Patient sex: M
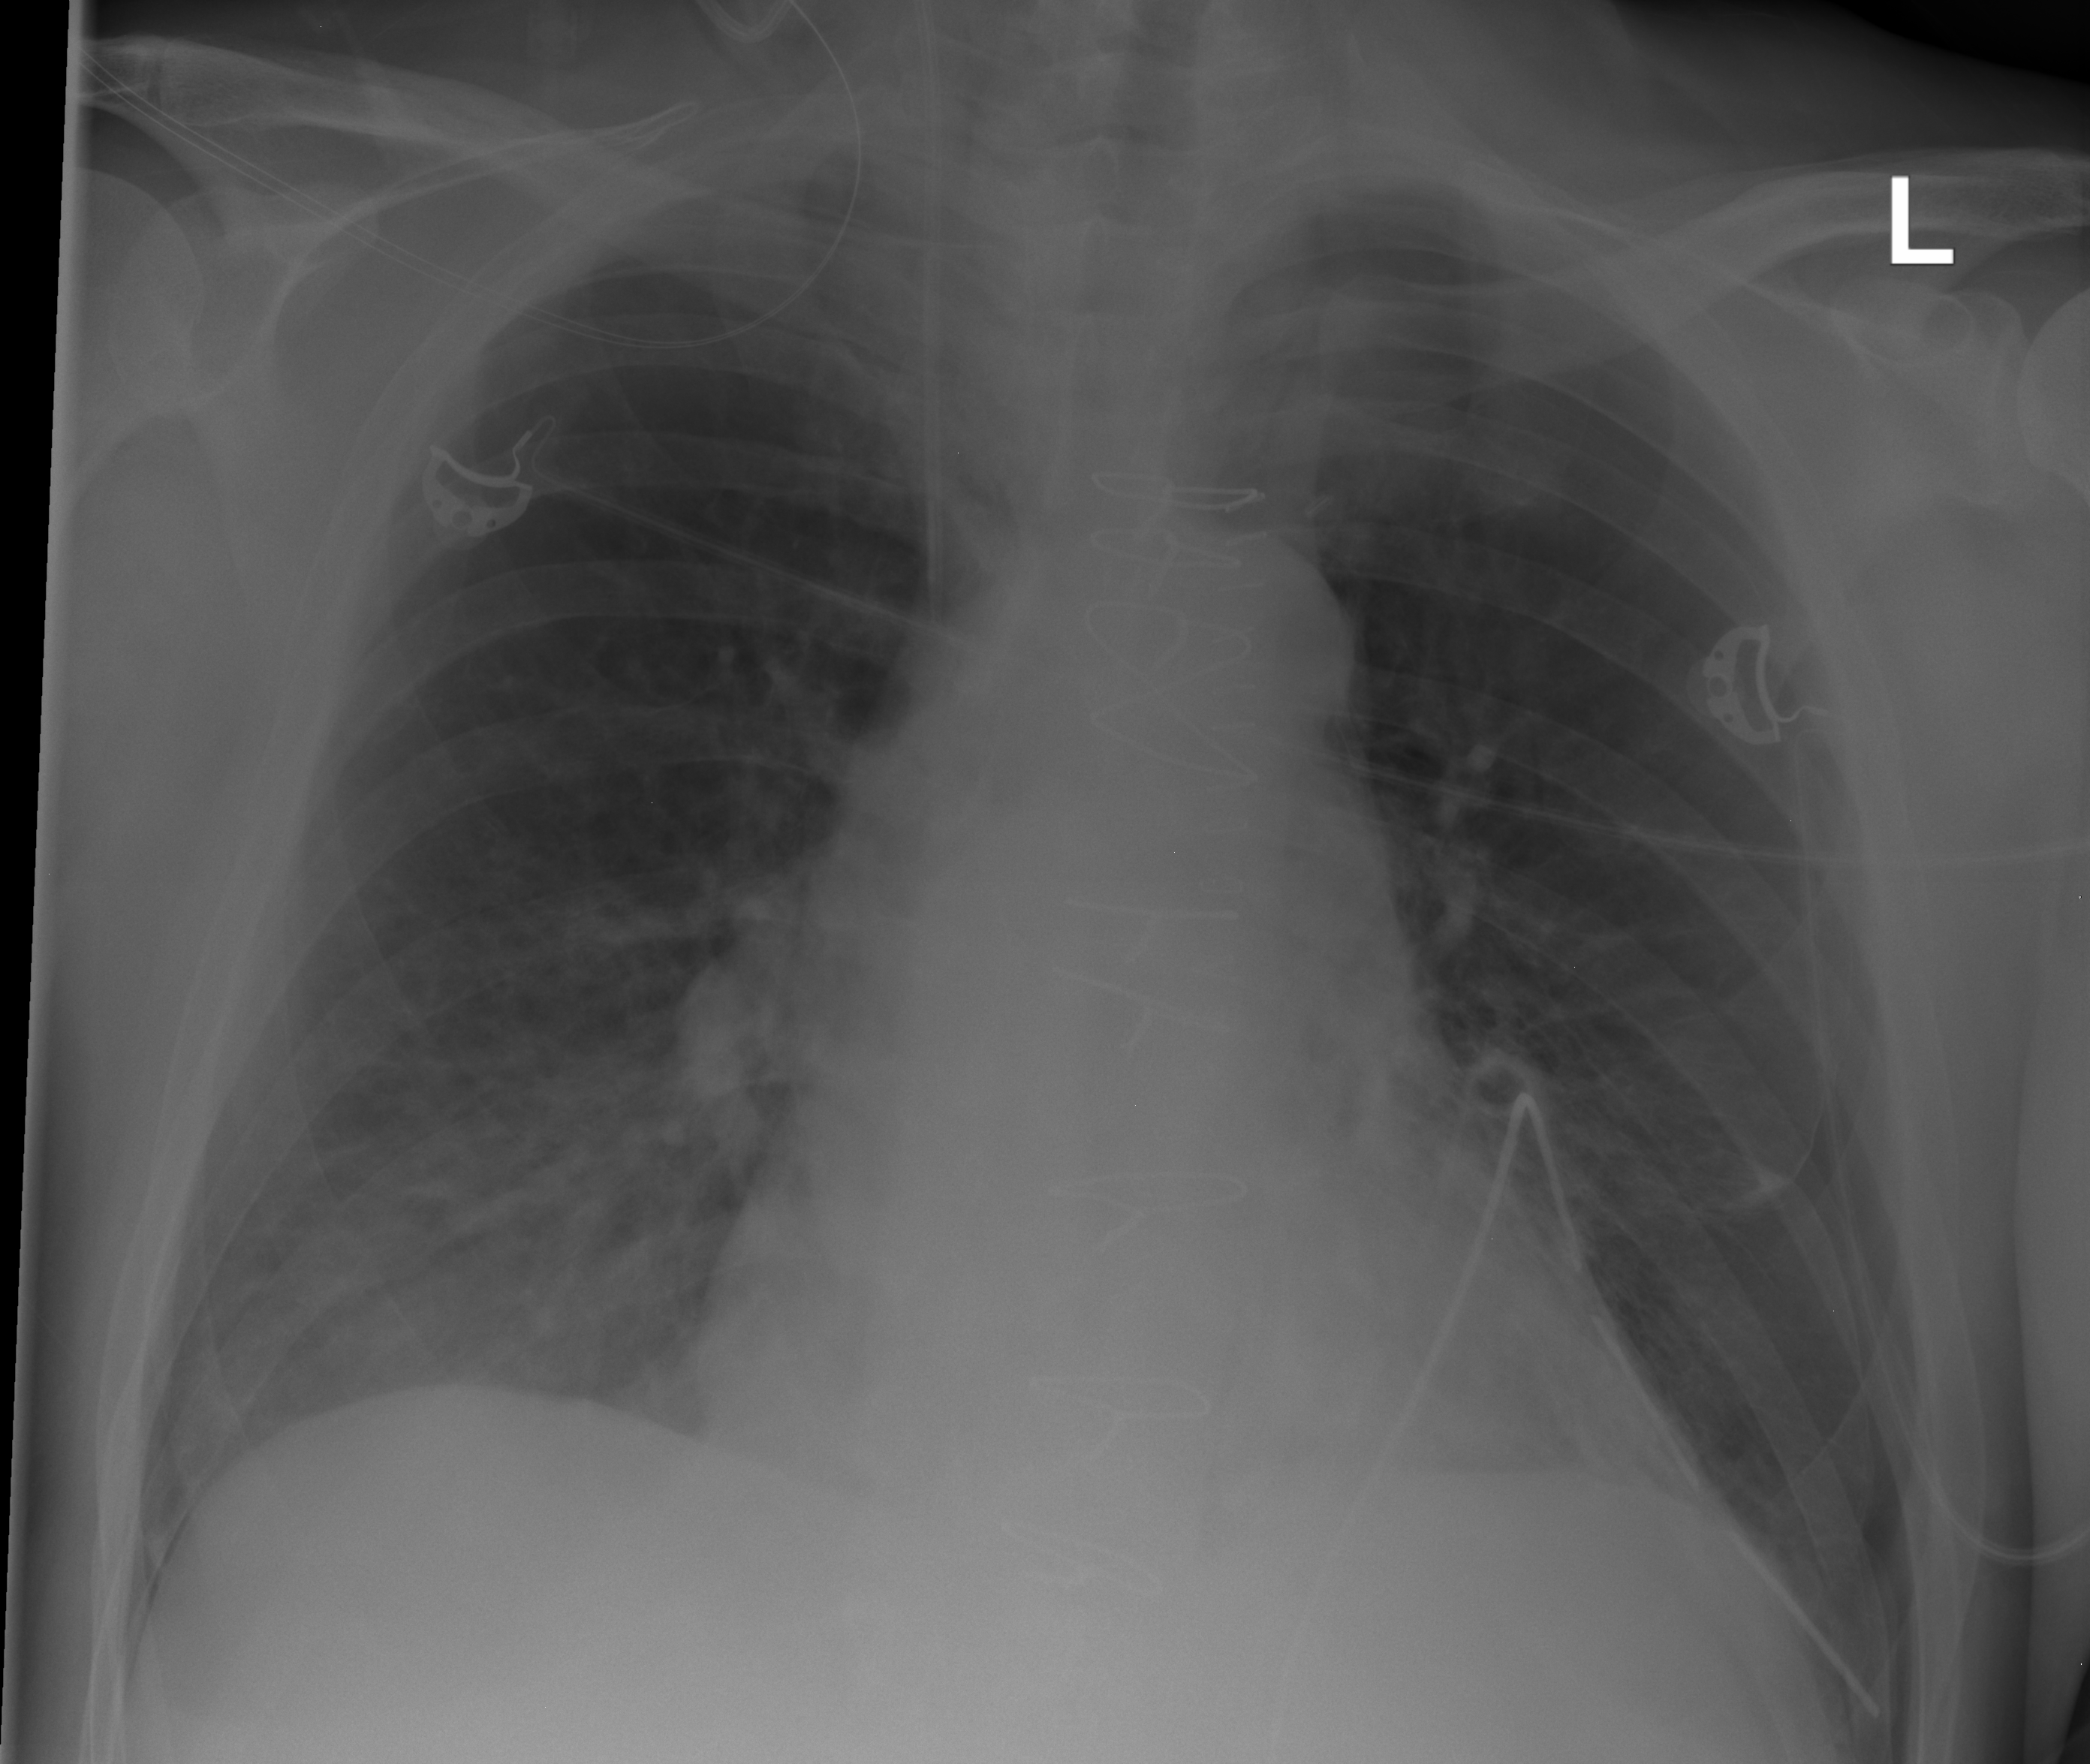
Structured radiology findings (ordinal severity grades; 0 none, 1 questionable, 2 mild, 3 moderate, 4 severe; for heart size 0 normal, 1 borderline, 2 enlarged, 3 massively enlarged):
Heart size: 2
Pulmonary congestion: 2
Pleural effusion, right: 0
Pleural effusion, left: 0
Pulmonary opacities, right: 0
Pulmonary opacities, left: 0
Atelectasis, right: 2
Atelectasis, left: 0